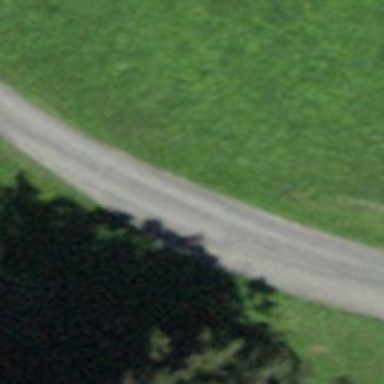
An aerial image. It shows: Passing place on the road.